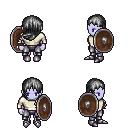
a pixel art fantasy rpg character, female body template, dark elf, purple skin, white long-sleeve shirt, metal pants, gray left-swept hairstyle, metal boots, shield, four views (front, back, left, right), 2x2 character sprite sheet, small pixel art, hard edges, no anti-aliasing